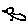
Label: bird